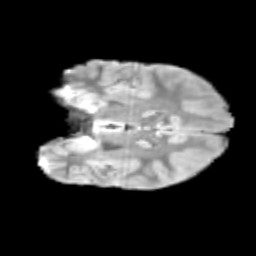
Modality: T2w
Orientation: coronal
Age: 11
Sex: male
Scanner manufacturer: siemens
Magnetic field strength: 3 T
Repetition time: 3.8 s
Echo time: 0.07 s